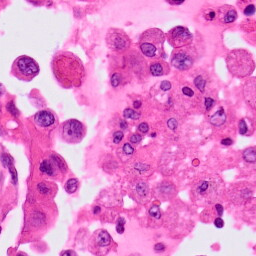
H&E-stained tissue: Lung